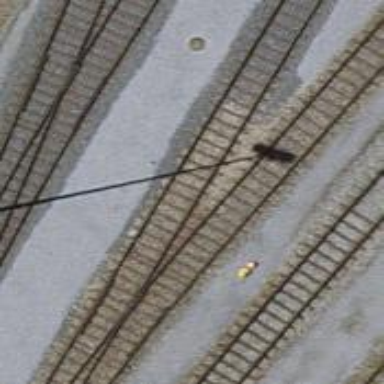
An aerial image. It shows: Single-track railway yard.